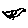
Label: bird